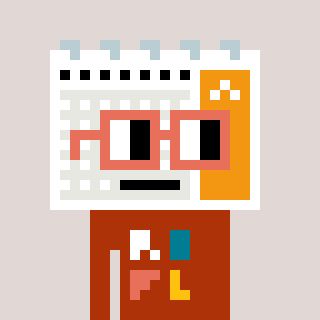
a pixel art character with square orange glasses, a calendar-shaped head and a hotbrown-colored body on a warm background